Question: I have a CakePHP-Model "Person", which loads its data from a mysql-view ('public $useTable = 'people_rel';', people_rel is the view).
The view connects some data to the table 'people'.
'''
CREATE
ALGORITHM = UNDEFINED
DEFINER = 'xxxxxxx'@'%'
SQL SECURITY DEFINER
VIEW 'prefix_people_rel' AS
select
'prefix_people'.'id' AS 'id',
'prefix_people'.'username' AS 'username',
'prefix_people'.'first_name' AS 'first_name',
'prefix_people'.'last_name' AS 'last_name',
'prefix_people'.'email' AS 'email',
'prefix_people'.'password' AS 'password',
'prefix_people'.'status' AS 'status',
'prefix_people'.'outpost_id' AS 'outpost_id',
'prefix_outposts'.'region_id' AS 'region_id',
'prefix_regions'.'district_id' AS 'district_id',
'prefix_districts'.'country_id' AS 'country_id'
from
((('prefix_people'
left join 'prefix_outposts' ON (('prefix_people'.'outpost_id' = 'prefix_outposts'.'id')))
left join 'prefix_regions' ON (('prefix_outposts'.'region_id' = 'prefix_regions'.'id')))
left join 'prefix_districts' ON (('prefix_regions'.'district_id' = 'prefix_districts'.'id')))
'''

The columns region_id, district_id and country_id are read-only in this model, they are edited in the models Outpost, Region and District.
The problem is that i can't save the model, because it's loaded from view.
I'd like to load the data from the view people_rel and save them into the table people. How can i do this? (I use CakePHP 2.5.3 and want to upgrade to 3 once the stable version is avaiable)
Many thanks in advance!
This has not helped:
'''
public function beforeSave($options = array())
{
// ... Password hashing ...
$this->useTable = 'people';
return true;
}
public function afterSave($created, $options = array()) {
$this->useTable = 'people_rel';
}
'''
A really similar solution works. See the answer below.
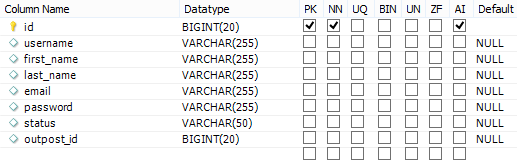
Answer: Based on the idea from Nunser i found a solution.
In the model, i added and afterSave():
'''
public function beforeSave($options = array())
{
//$this->useTable = 'people'; <= Does not work
$this->setSource('people'); // Works
return true;
}
public function afterSave($created, $options = array()) {
//$this->useTable = 'people_rel'; <= Does not work
$this->setSource('people_rel'); // Works
}
'''
'''
public function beforeDelete($cascade = true) {
$this->setSource('people');
return true;
}
public function afterDelete() {
$this->setSource('people_rel');
}
'''